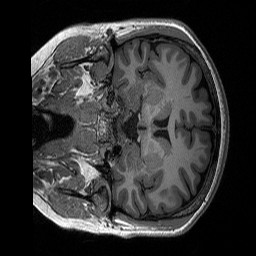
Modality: T1w
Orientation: coronal
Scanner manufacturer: siemens
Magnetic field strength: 3 T
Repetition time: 2.3 s
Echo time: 0.00298 s